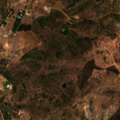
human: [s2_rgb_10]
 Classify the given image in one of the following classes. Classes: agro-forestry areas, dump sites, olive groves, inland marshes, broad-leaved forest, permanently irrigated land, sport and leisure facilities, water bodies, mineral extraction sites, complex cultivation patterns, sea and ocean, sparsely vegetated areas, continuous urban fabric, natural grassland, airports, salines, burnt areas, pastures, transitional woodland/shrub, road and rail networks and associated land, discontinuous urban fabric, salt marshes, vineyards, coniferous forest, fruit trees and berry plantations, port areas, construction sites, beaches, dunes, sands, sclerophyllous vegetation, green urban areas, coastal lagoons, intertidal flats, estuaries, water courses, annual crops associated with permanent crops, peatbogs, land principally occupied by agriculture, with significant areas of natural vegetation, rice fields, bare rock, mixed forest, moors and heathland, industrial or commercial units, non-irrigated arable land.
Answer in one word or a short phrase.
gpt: non-irrigated arable land, broad-leaved forest, transitional woodland/shrub